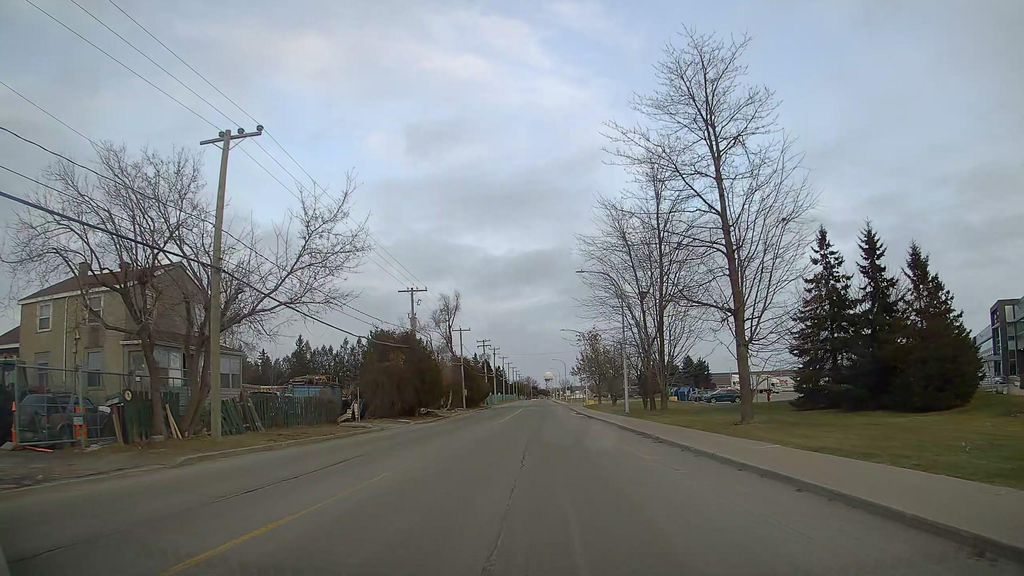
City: montreal